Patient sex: M
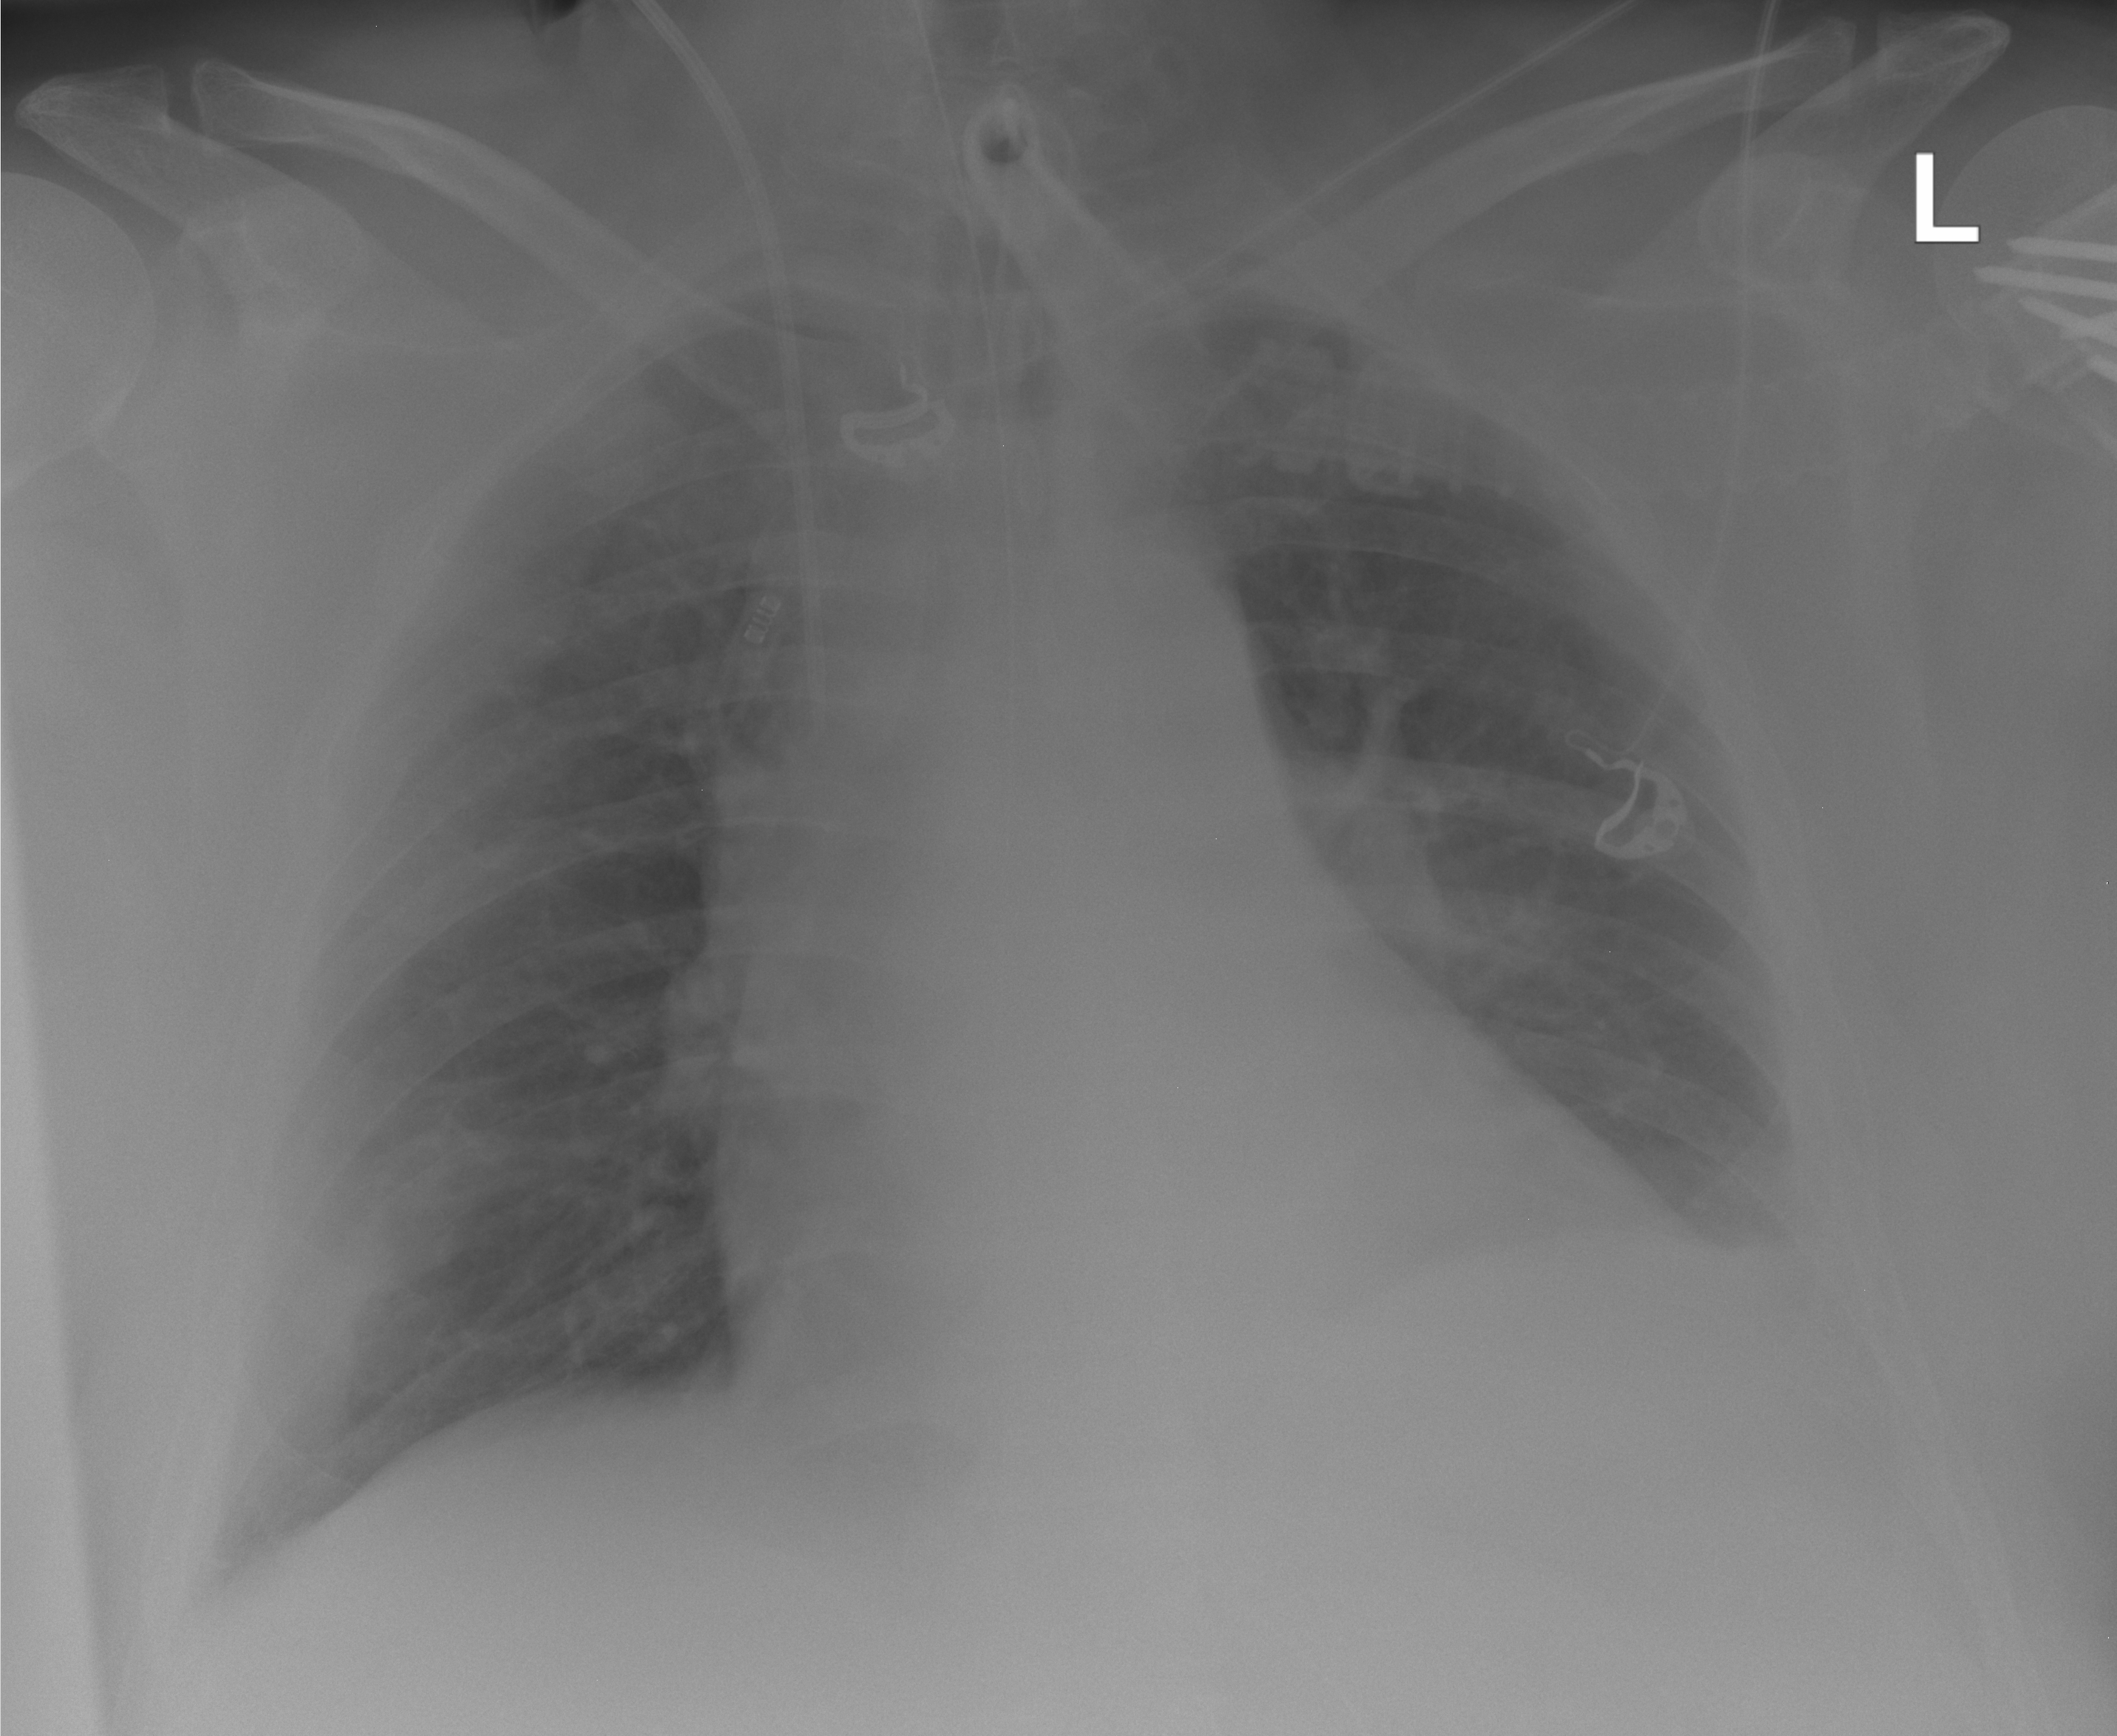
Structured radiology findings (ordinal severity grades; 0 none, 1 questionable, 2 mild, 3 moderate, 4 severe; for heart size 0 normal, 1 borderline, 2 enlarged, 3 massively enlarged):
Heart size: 2
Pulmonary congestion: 0
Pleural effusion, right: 0
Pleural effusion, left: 2
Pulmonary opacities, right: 0
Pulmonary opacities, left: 0
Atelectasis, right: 2
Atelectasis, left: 0